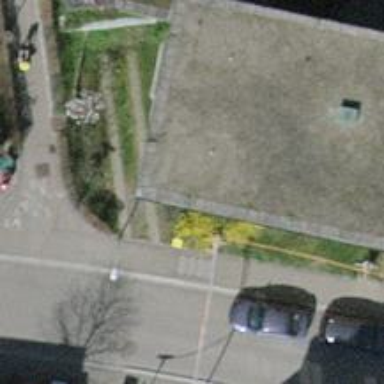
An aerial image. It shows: Post box is visible.